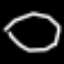
Label: octagon